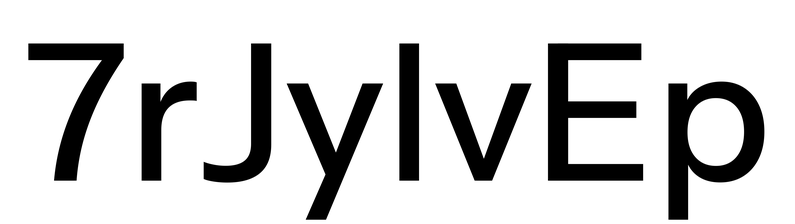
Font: InstrumentSans_Medium